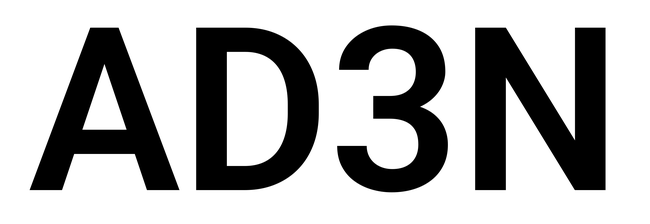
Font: Roboto_SemiBold